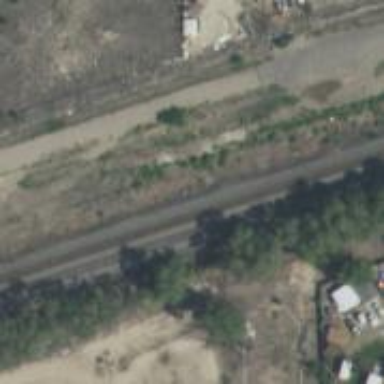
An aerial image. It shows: Railway siding with rails.